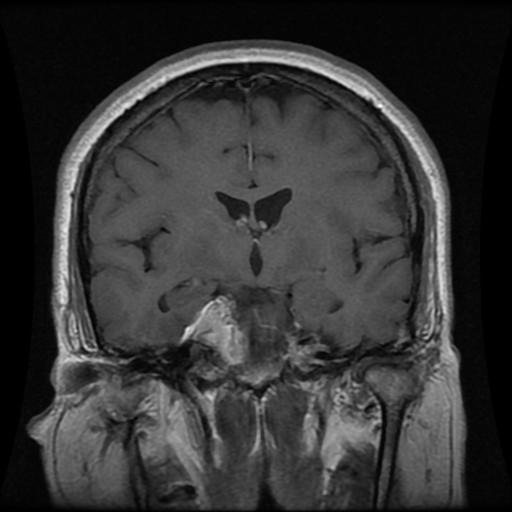
Label: meningioma